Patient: sex M, age 43
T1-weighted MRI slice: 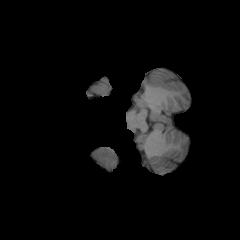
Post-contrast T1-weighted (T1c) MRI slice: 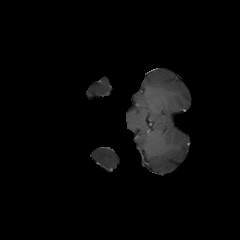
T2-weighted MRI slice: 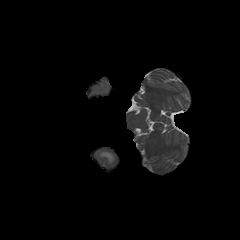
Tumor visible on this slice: yes
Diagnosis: Glioblastoma, IDH-wildtype
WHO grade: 4